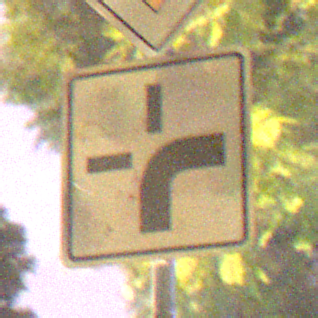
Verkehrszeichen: VerlaufVorfahrtsstrasse3
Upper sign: Vorfahrtsstrasse
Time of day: Night
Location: Outdoor (Suburban)
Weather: PartlyCloudy
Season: NotSpecified
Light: Artificial